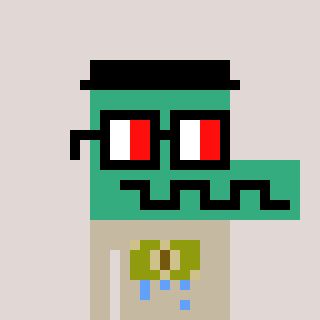
a pixel art character with square glasses with black frames and red eyes, a crocodile-shaped head and a bege-colored body on a warm background